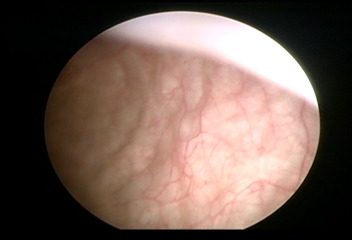
Modality: WLC
Class: Normal mucosa
Bladder cancer association: No